Question: I searched for it in the internet, but the problem is that I do not have general MVC template only this one on the picture:

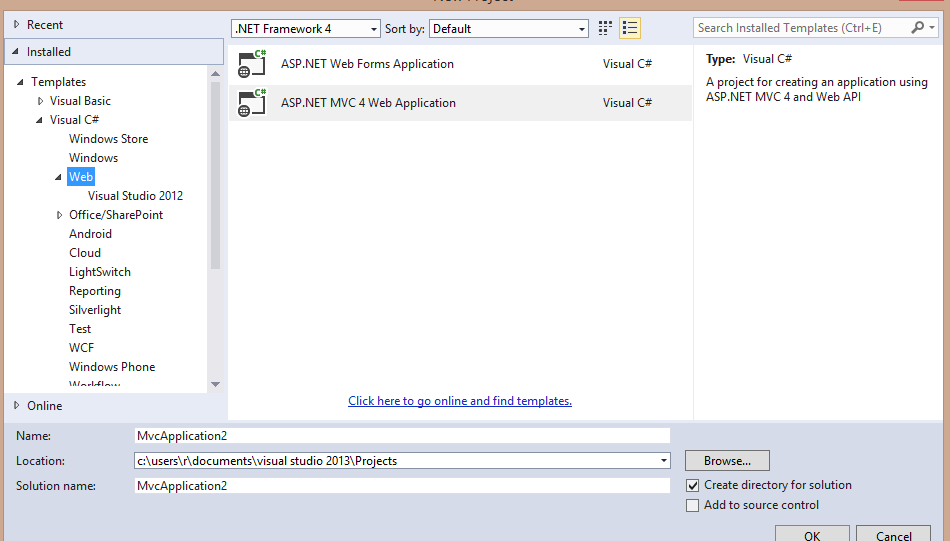
Answer: There is no special template called MVC 5 in VS 2013. However, you need to select .Net Framework 4.5.